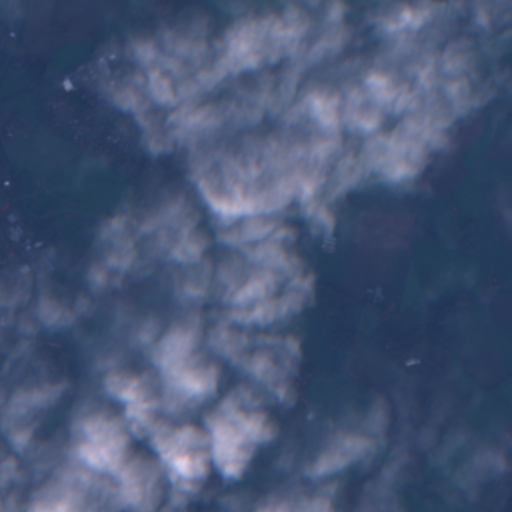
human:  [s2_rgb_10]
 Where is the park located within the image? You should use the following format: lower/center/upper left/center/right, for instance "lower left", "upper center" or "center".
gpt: The park is located in the upper left of the image.
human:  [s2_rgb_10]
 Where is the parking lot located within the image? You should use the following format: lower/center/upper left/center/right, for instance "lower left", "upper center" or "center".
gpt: The parking lot is located in the upper left of the image.
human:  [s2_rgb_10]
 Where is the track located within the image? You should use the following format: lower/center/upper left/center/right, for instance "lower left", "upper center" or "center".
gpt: The track is located in the center left of the image.
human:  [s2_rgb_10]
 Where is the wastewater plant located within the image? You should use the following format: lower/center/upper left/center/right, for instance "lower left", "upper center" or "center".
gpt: The wastewater plant is located in the upper left of the image.
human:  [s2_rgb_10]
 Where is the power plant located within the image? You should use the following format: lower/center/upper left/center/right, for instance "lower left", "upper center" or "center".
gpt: There is no power plant in the image.